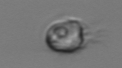
Label: Balanion